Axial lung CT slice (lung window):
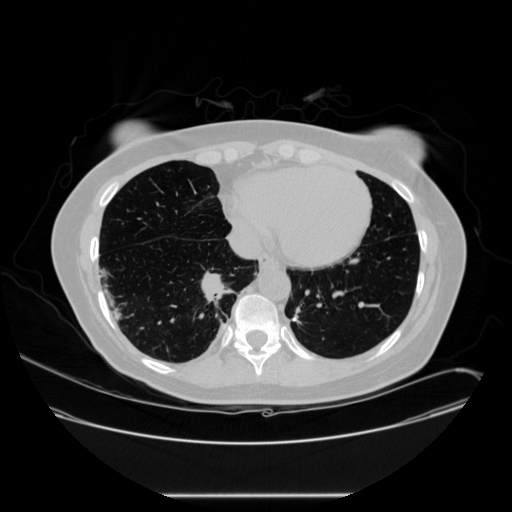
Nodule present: yes
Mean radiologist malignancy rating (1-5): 5